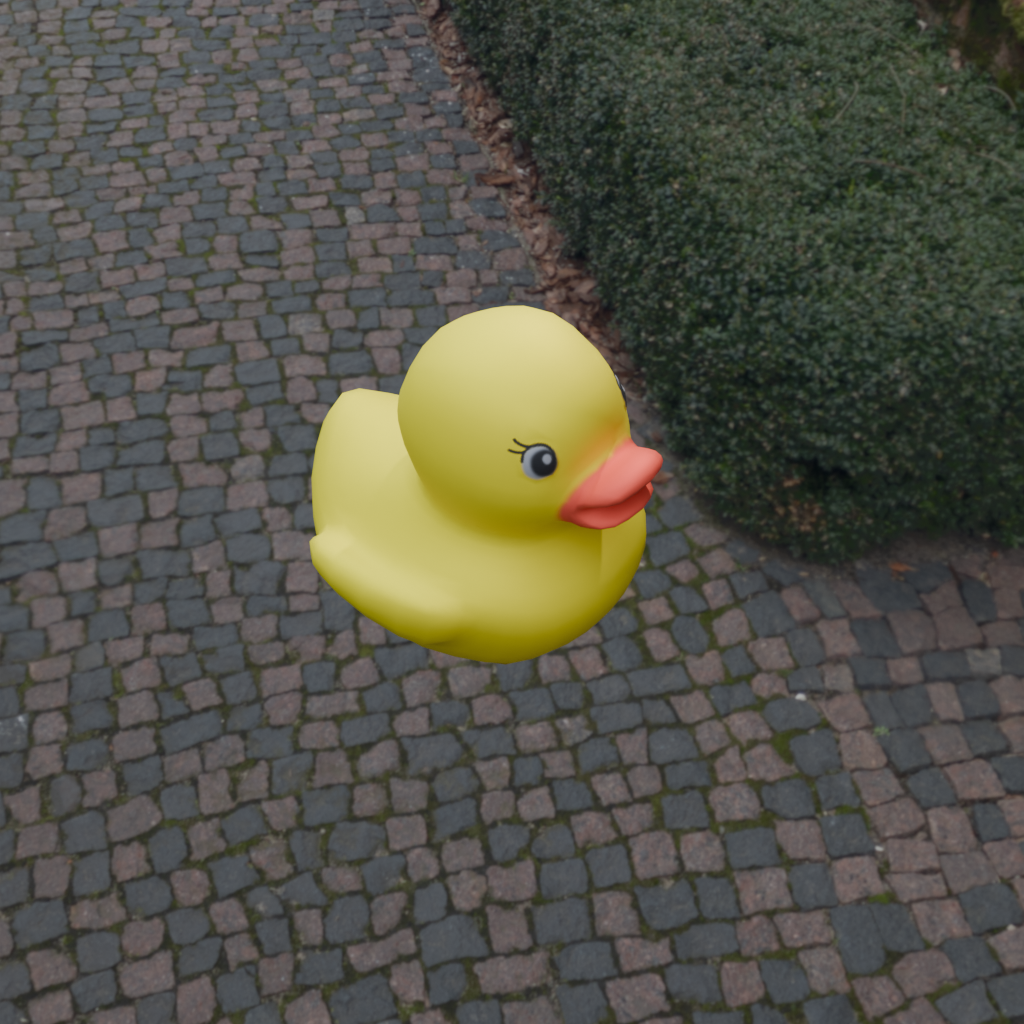
an image of a yellow rubber duck seen from <front_right_top> ourtyard with historic red brick buildings.